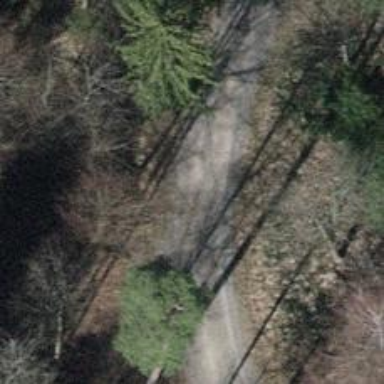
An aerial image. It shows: Track with fine gravel surface. The track type is grade 2.